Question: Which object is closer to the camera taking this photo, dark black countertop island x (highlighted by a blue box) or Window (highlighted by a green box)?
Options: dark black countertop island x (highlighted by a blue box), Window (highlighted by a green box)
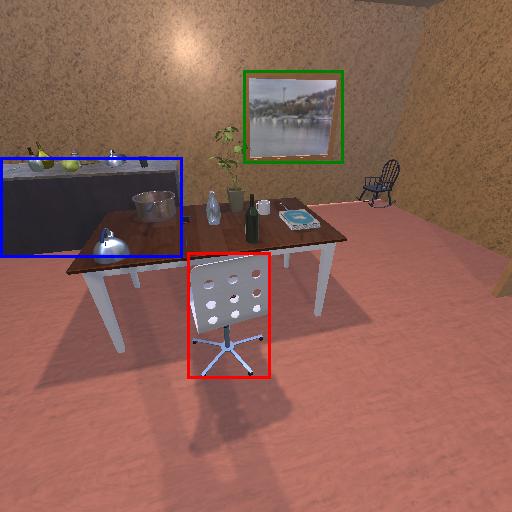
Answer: dark black countertop island x (highlighted by a blue box)